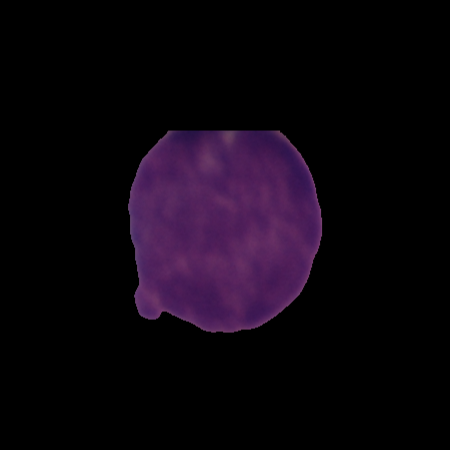
Label: cancer